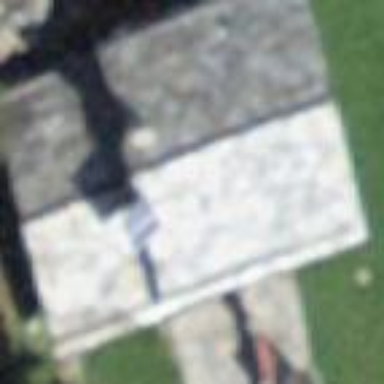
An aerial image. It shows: Gabled roof house.